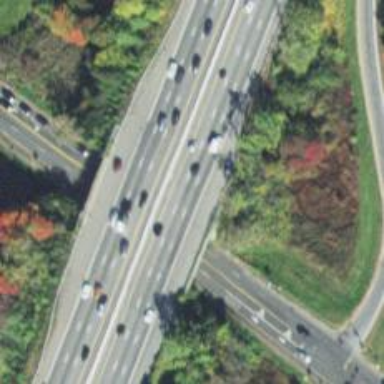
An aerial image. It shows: Asphalt bridge on motorway.